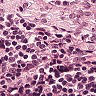
Metastatic tissue present: no